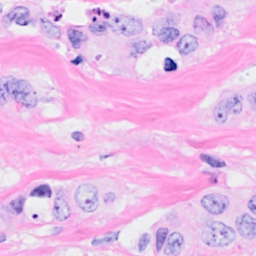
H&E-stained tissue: Breast